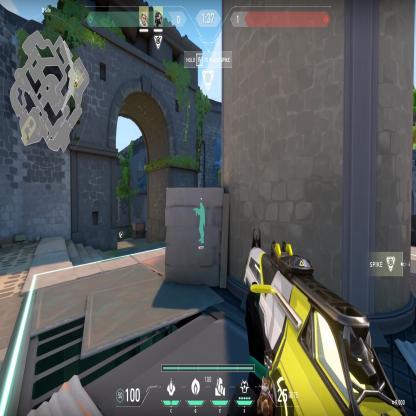
Label: teammate